Question: I've been messing around with the new iOS7 SDK and I want to make a back button like there is in most of the other OS apps. Heres a screen shot of what I'm trying to do:

But I can't figure out how. I've never really messed with interface builder because I usually code with opengl apps, so any solutions would be much appreciated. Thanks.
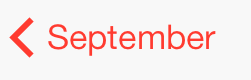
Answer: That is is standard "back" button. You get this when you use a navigation controller and show one view controller then push a second. The "<" means "go back". The "September" part is the title of the previous view controller. You don't need to create one of these. Just make proper use of a navigation controller and a couple of view controllers and it will appear automatically.